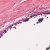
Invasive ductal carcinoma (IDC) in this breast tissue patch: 0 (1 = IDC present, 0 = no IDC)